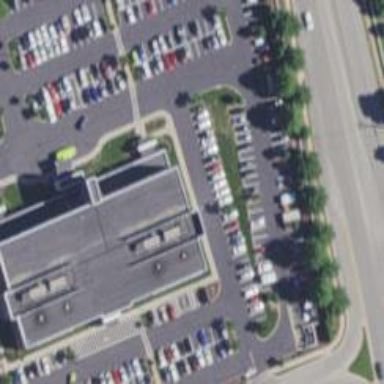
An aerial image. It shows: Clinic building providing healthcare services.